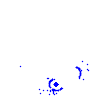
Particle: electron